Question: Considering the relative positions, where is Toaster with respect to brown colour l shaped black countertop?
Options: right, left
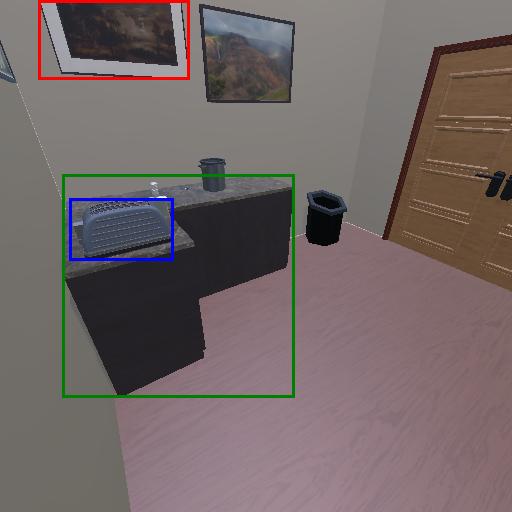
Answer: right